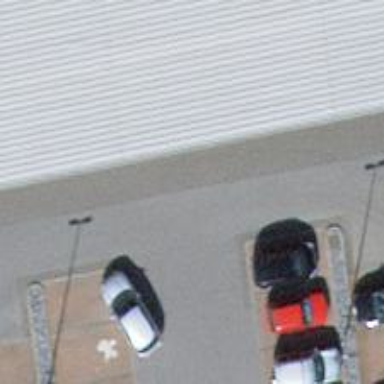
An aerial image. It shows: Asphalt parking aisle designated as service road.